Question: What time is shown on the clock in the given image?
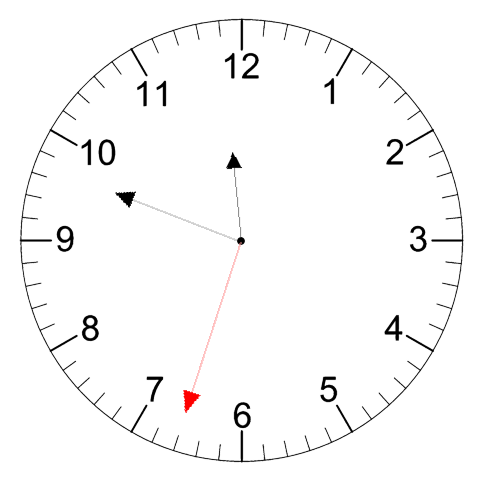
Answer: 11:48:33